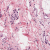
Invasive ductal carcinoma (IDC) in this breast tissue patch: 0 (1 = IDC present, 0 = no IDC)